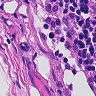
Metastatic tissue present: no